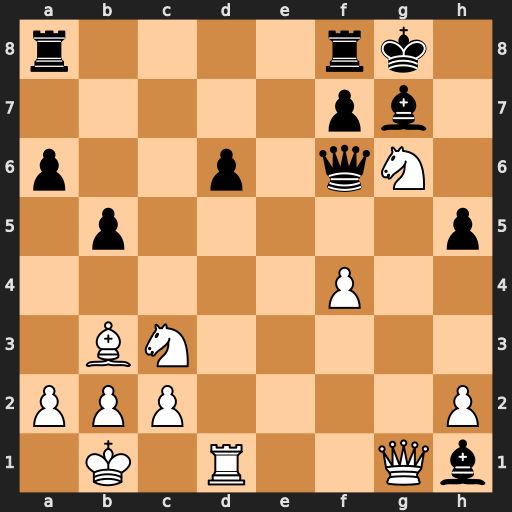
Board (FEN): r4rk1/5pb1/p2p1qN1/1p5p/5P2/1BN5/PPP4P/1K1R2Qb
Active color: w
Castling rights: -
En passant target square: -
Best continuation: Nxf8 Rxf8 Qxh1